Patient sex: M
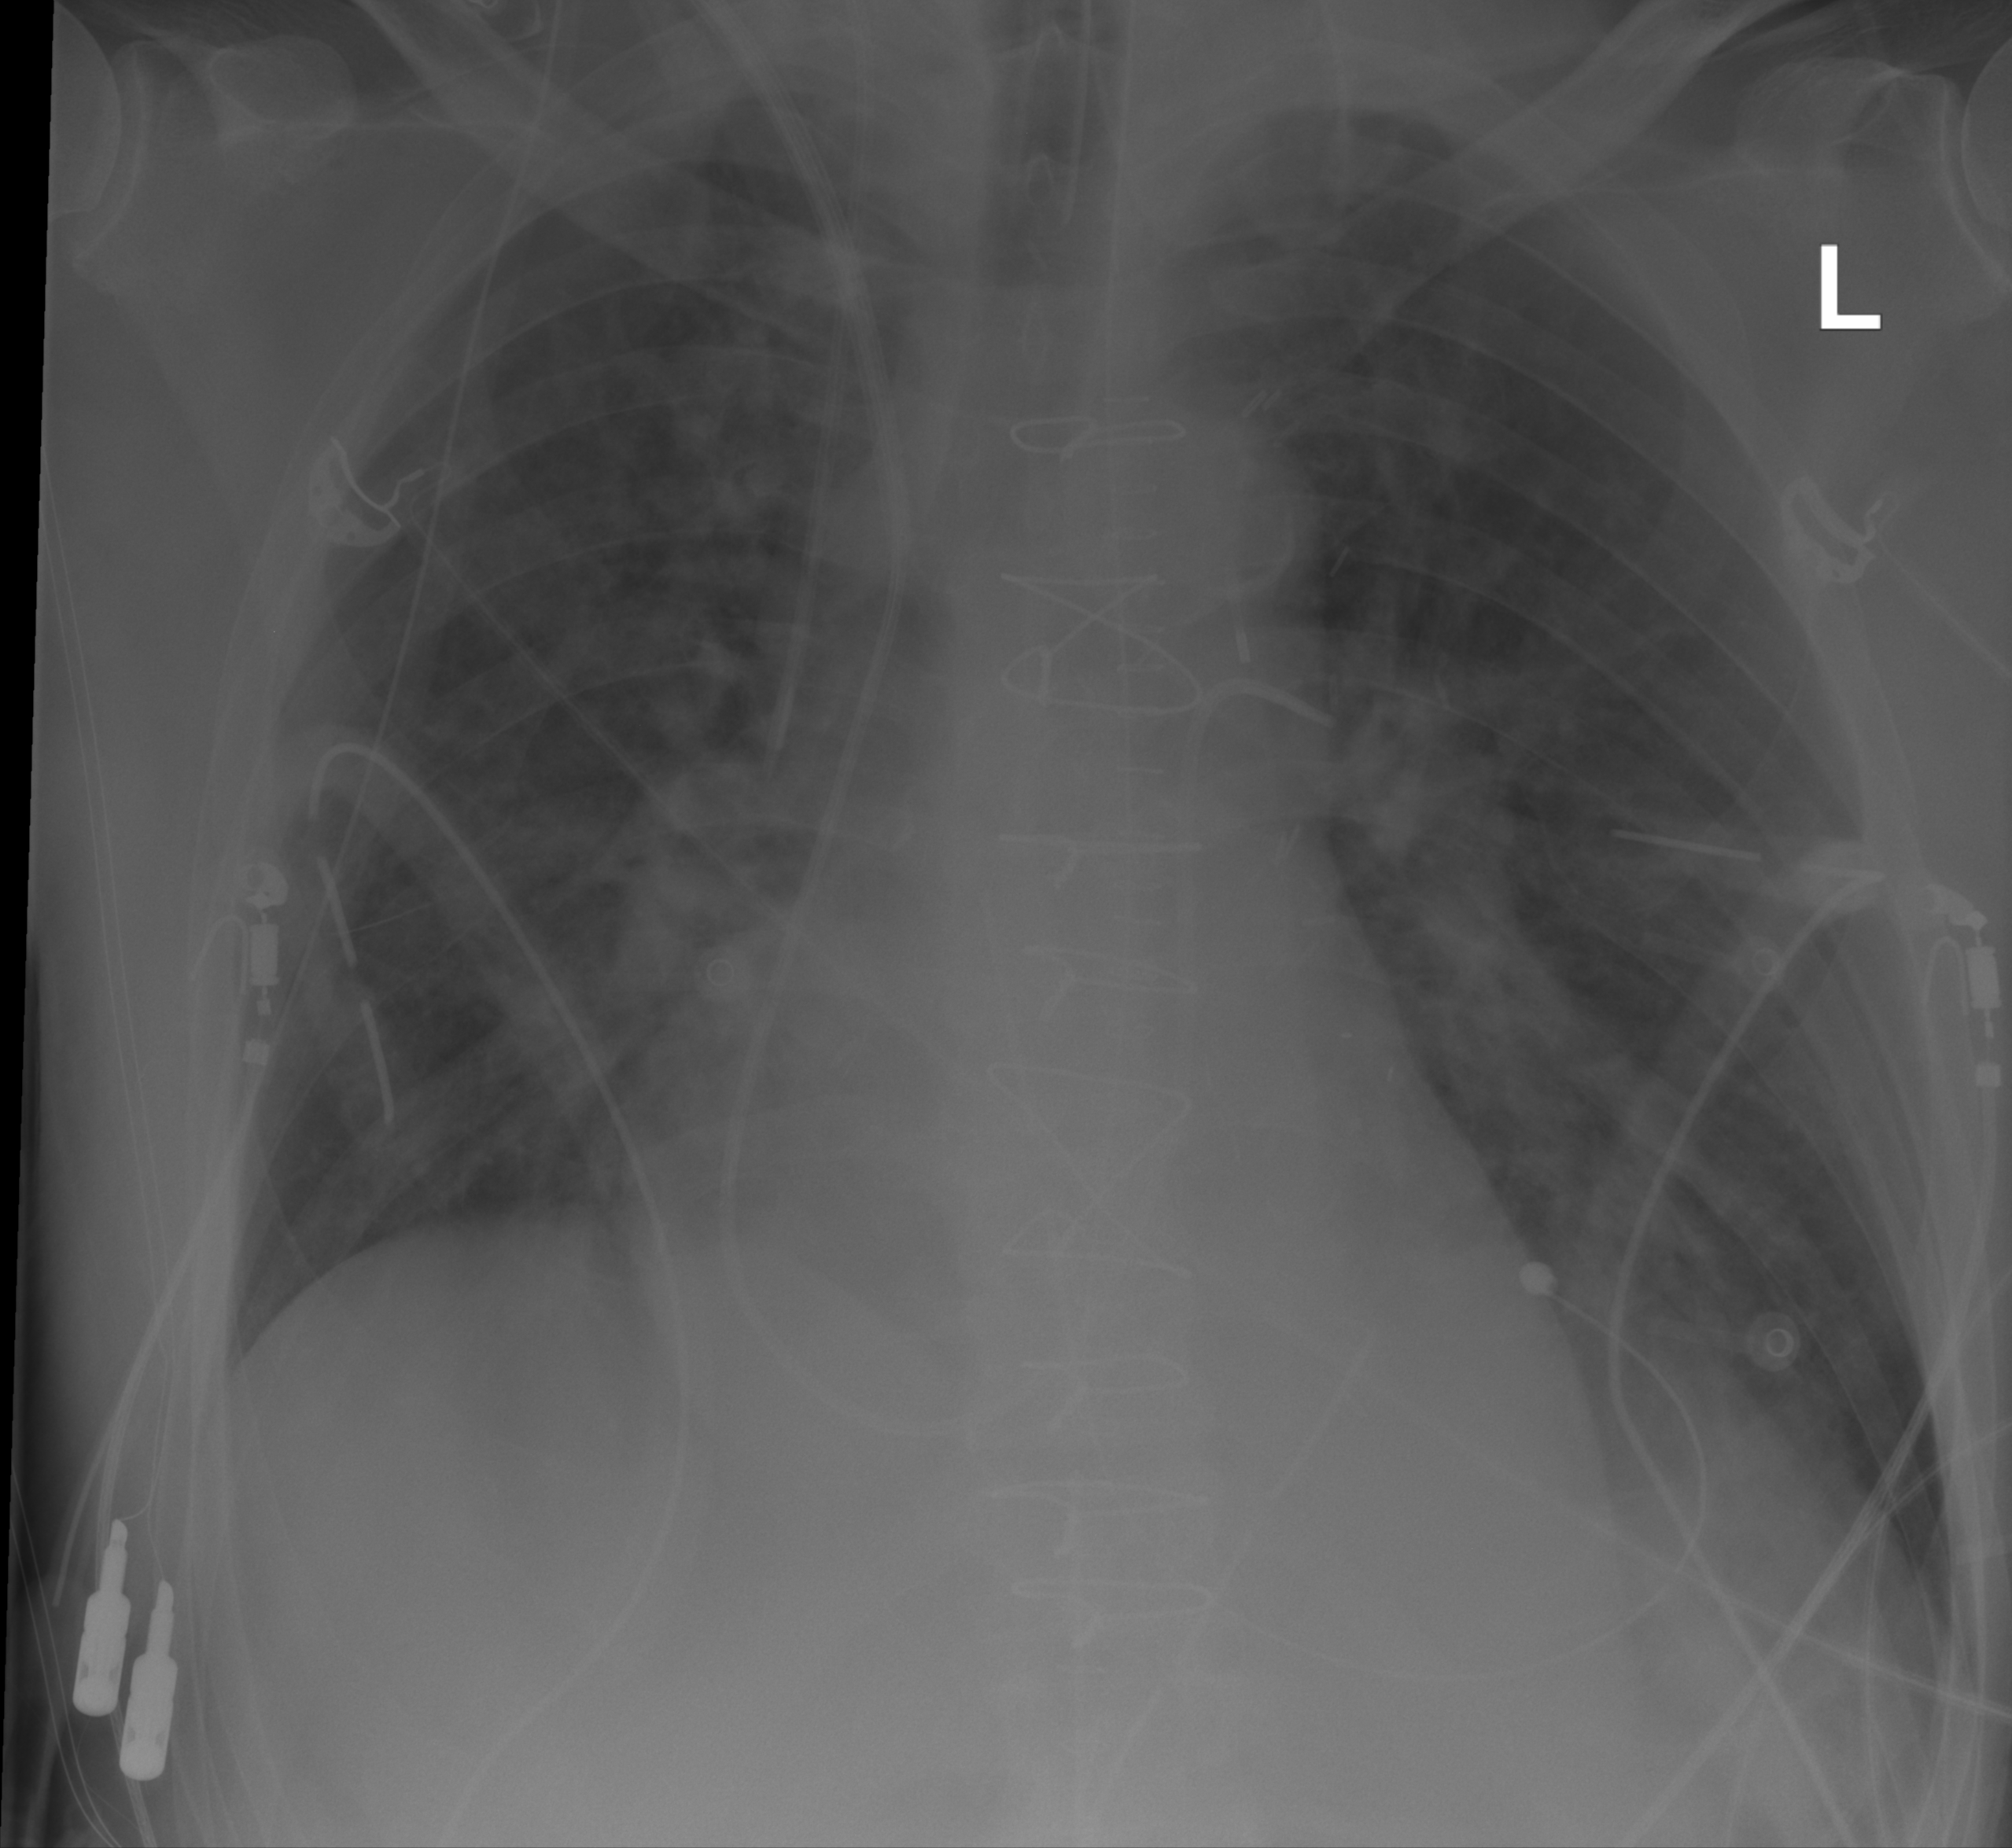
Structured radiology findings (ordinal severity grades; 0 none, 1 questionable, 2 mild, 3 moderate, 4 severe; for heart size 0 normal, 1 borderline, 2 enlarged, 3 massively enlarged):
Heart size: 0
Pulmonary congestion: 2
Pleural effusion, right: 2
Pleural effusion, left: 2
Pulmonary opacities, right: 3
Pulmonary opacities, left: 3
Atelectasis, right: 2
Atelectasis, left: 2